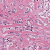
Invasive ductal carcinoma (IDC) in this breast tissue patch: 1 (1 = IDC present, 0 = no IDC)